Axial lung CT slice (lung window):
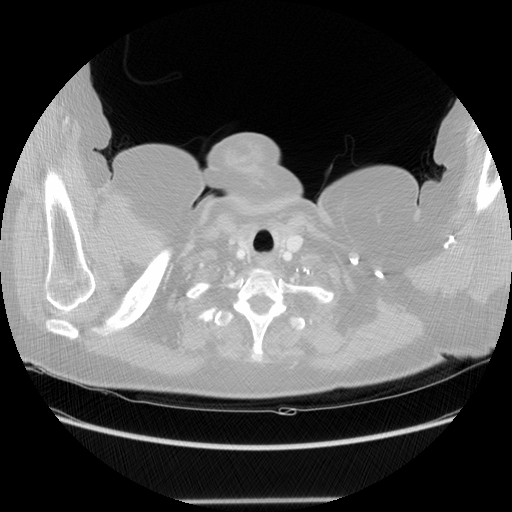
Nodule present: no